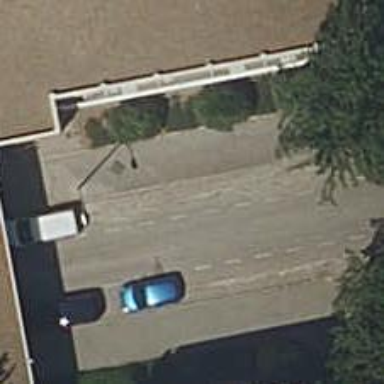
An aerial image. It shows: Bicycle parking area with anchor points.